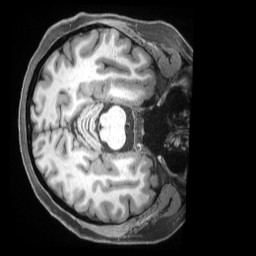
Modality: T1w
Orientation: axial
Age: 43
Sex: female
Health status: ill
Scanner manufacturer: siemens
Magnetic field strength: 3 T
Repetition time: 2.5 s
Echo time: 0.00181 s